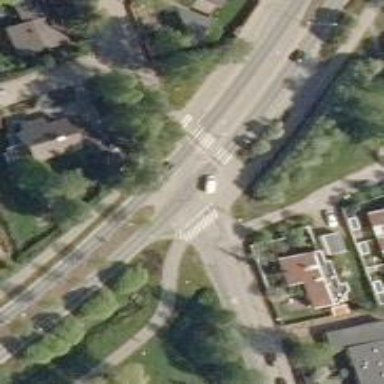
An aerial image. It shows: Asphalt cycleway with crossing.